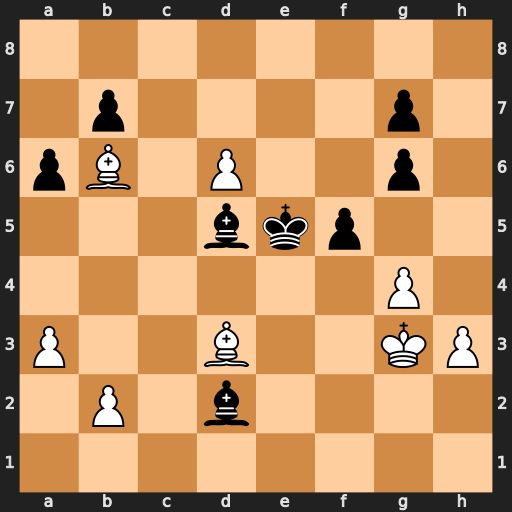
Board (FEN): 8/1p4p1/pB1P2p1/3bkp2/6P1/P2B2KP/1P1b4/8
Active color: w
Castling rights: -
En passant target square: -
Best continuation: d7 Be1+ Kh2